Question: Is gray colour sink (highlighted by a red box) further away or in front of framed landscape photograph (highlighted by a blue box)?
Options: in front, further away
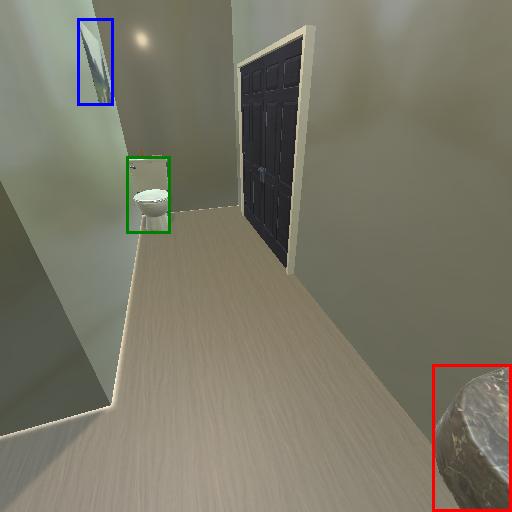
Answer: in front